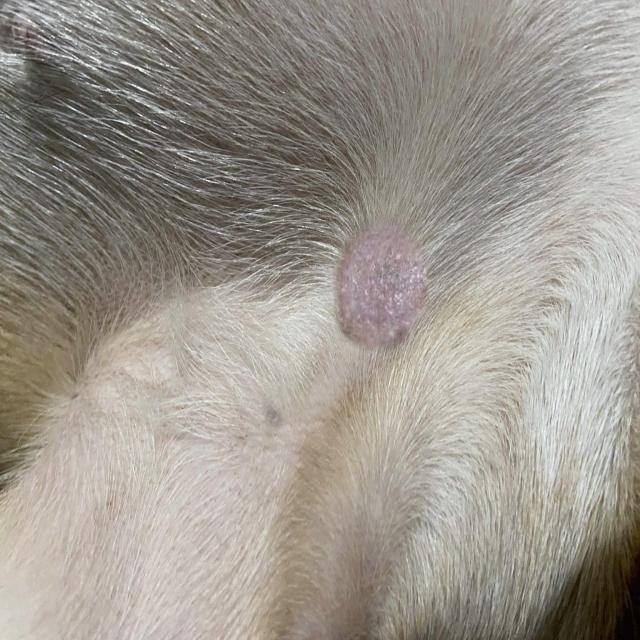
Canine ringworm (Dermatophytosis) — fungal infection caused by Microsporum or Trichophyton. Presents with circular alopecia, scaling, crusting, and broken hairs.